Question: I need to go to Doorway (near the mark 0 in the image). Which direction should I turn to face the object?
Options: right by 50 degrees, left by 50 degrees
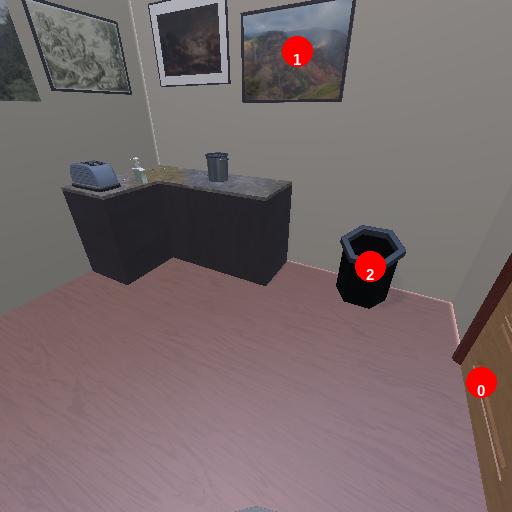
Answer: right by 50 degrees